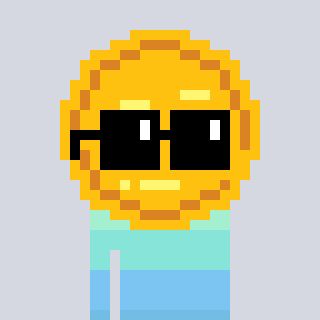
a pixel art character with square black sunglasses, a medal-shaped head and a hotbrown-colored body on a cool background